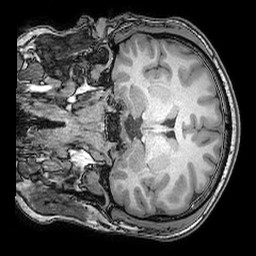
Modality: T1w
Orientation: coronal
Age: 33
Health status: ill
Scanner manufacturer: philips
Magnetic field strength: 3 T
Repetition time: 0.007 s
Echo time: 0.003501 s